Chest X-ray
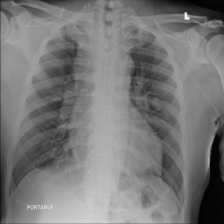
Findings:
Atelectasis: negative
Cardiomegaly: negative
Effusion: negative
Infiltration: negative
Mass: positive
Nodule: negative
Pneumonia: negative
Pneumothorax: negative
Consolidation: negative
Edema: negative
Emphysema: negative
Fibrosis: negative
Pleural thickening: positive
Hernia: negative